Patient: sex M, age 44
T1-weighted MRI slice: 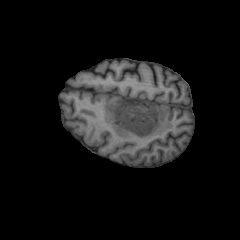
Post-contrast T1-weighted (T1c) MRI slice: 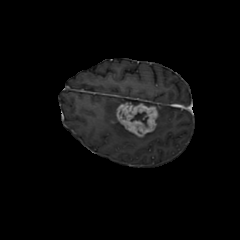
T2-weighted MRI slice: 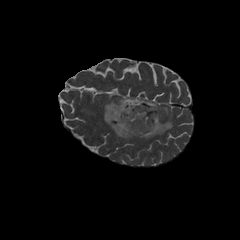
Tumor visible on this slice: yes
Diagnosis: Glioblastoma, IDH-wildtype
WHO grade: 4